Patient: sex M, age 57
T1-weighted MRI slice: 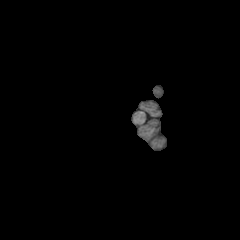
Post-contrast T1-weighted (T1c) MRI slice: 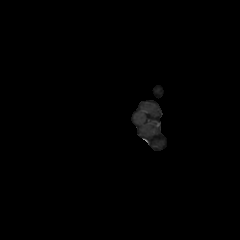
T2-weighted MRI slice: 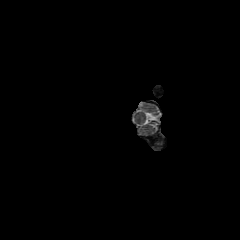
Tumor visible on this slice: no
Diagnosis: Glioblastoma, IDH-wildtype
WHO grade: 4